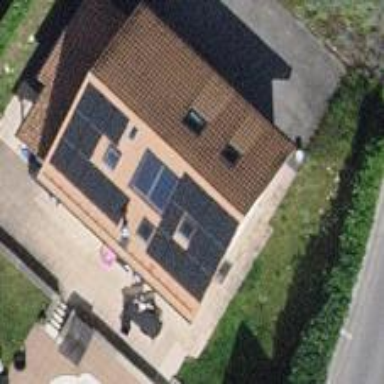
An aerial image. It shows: Solar power generator.